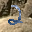
Label: 2